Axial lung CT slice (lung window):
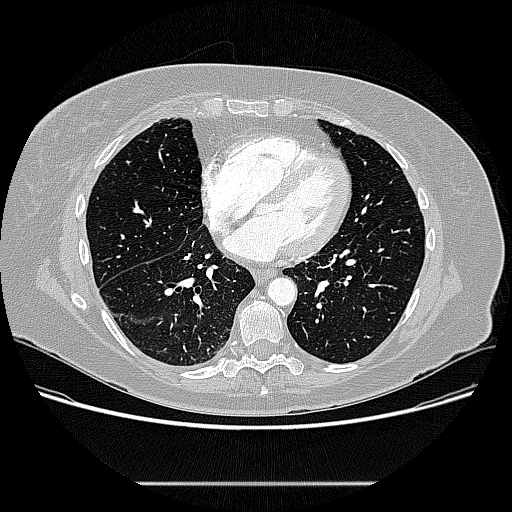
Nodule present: no